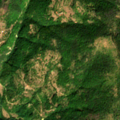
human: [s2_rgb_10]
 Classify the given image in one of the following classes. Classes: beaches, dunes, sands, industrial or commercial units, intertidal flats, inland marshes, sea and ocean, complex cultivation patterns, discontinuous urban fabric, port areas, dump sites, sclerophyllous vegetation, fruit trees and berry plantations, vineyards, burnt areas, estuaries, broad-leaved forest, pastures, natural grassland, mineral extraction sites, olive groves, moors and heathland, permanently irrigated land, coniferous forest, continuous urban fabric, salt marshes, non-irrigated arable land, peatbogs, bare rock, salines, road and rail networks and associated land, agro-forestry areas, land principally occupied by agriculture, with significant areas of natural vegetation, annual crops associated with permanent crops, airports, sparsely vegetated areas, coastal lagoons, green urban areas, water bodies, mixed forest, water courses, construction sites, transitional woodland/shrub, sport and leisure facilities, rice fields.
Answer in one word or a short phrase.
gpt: pastures, land principally occupied by agriculture, with significant areas of natural vegetation, broad-leaved forest, coniferous forest, mixed forest, transitional woodland/shrub